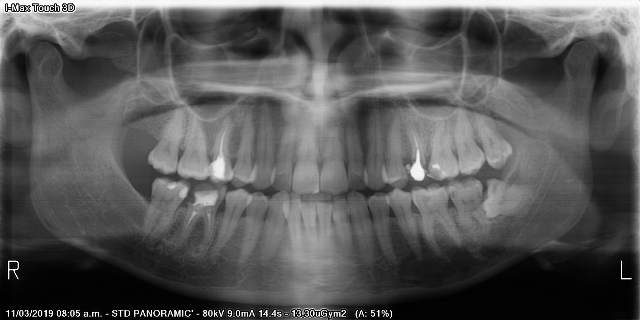
adult